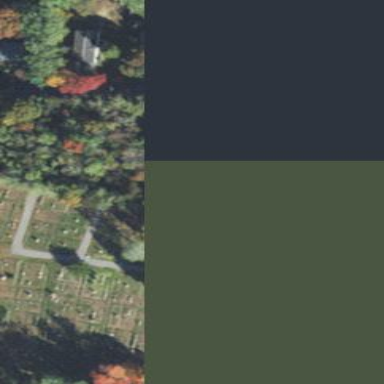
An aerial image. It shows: Cemetery.